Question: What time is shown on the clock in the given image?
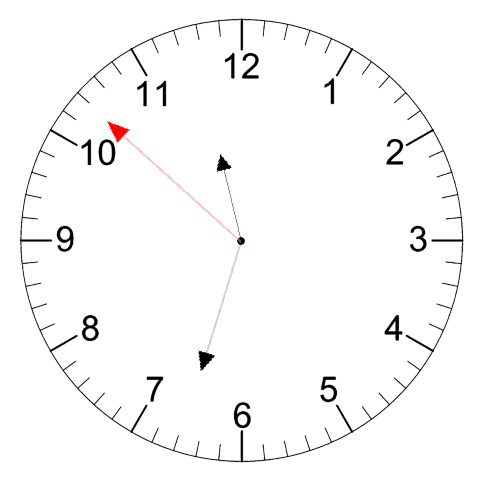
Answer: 11:32:52